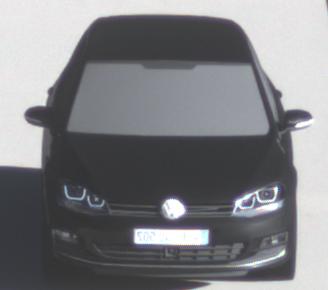
Make: VW
Model: Golf 1.2 TSI BMT
Detailed model: Golf (VII)
Model produced from: 2012/11
Model produced until: 2014/05
Doors: 3
Color: black
Road condition: dry road
Daytime: morning or afternoon
Contrast: high contrast